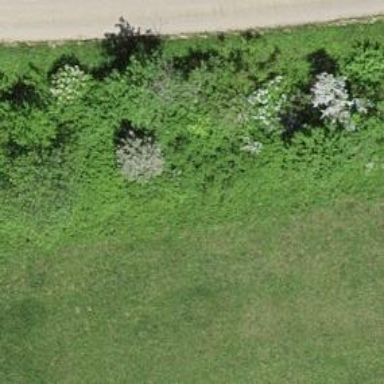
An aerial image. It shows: Hedge acting as barrier.